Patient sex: F
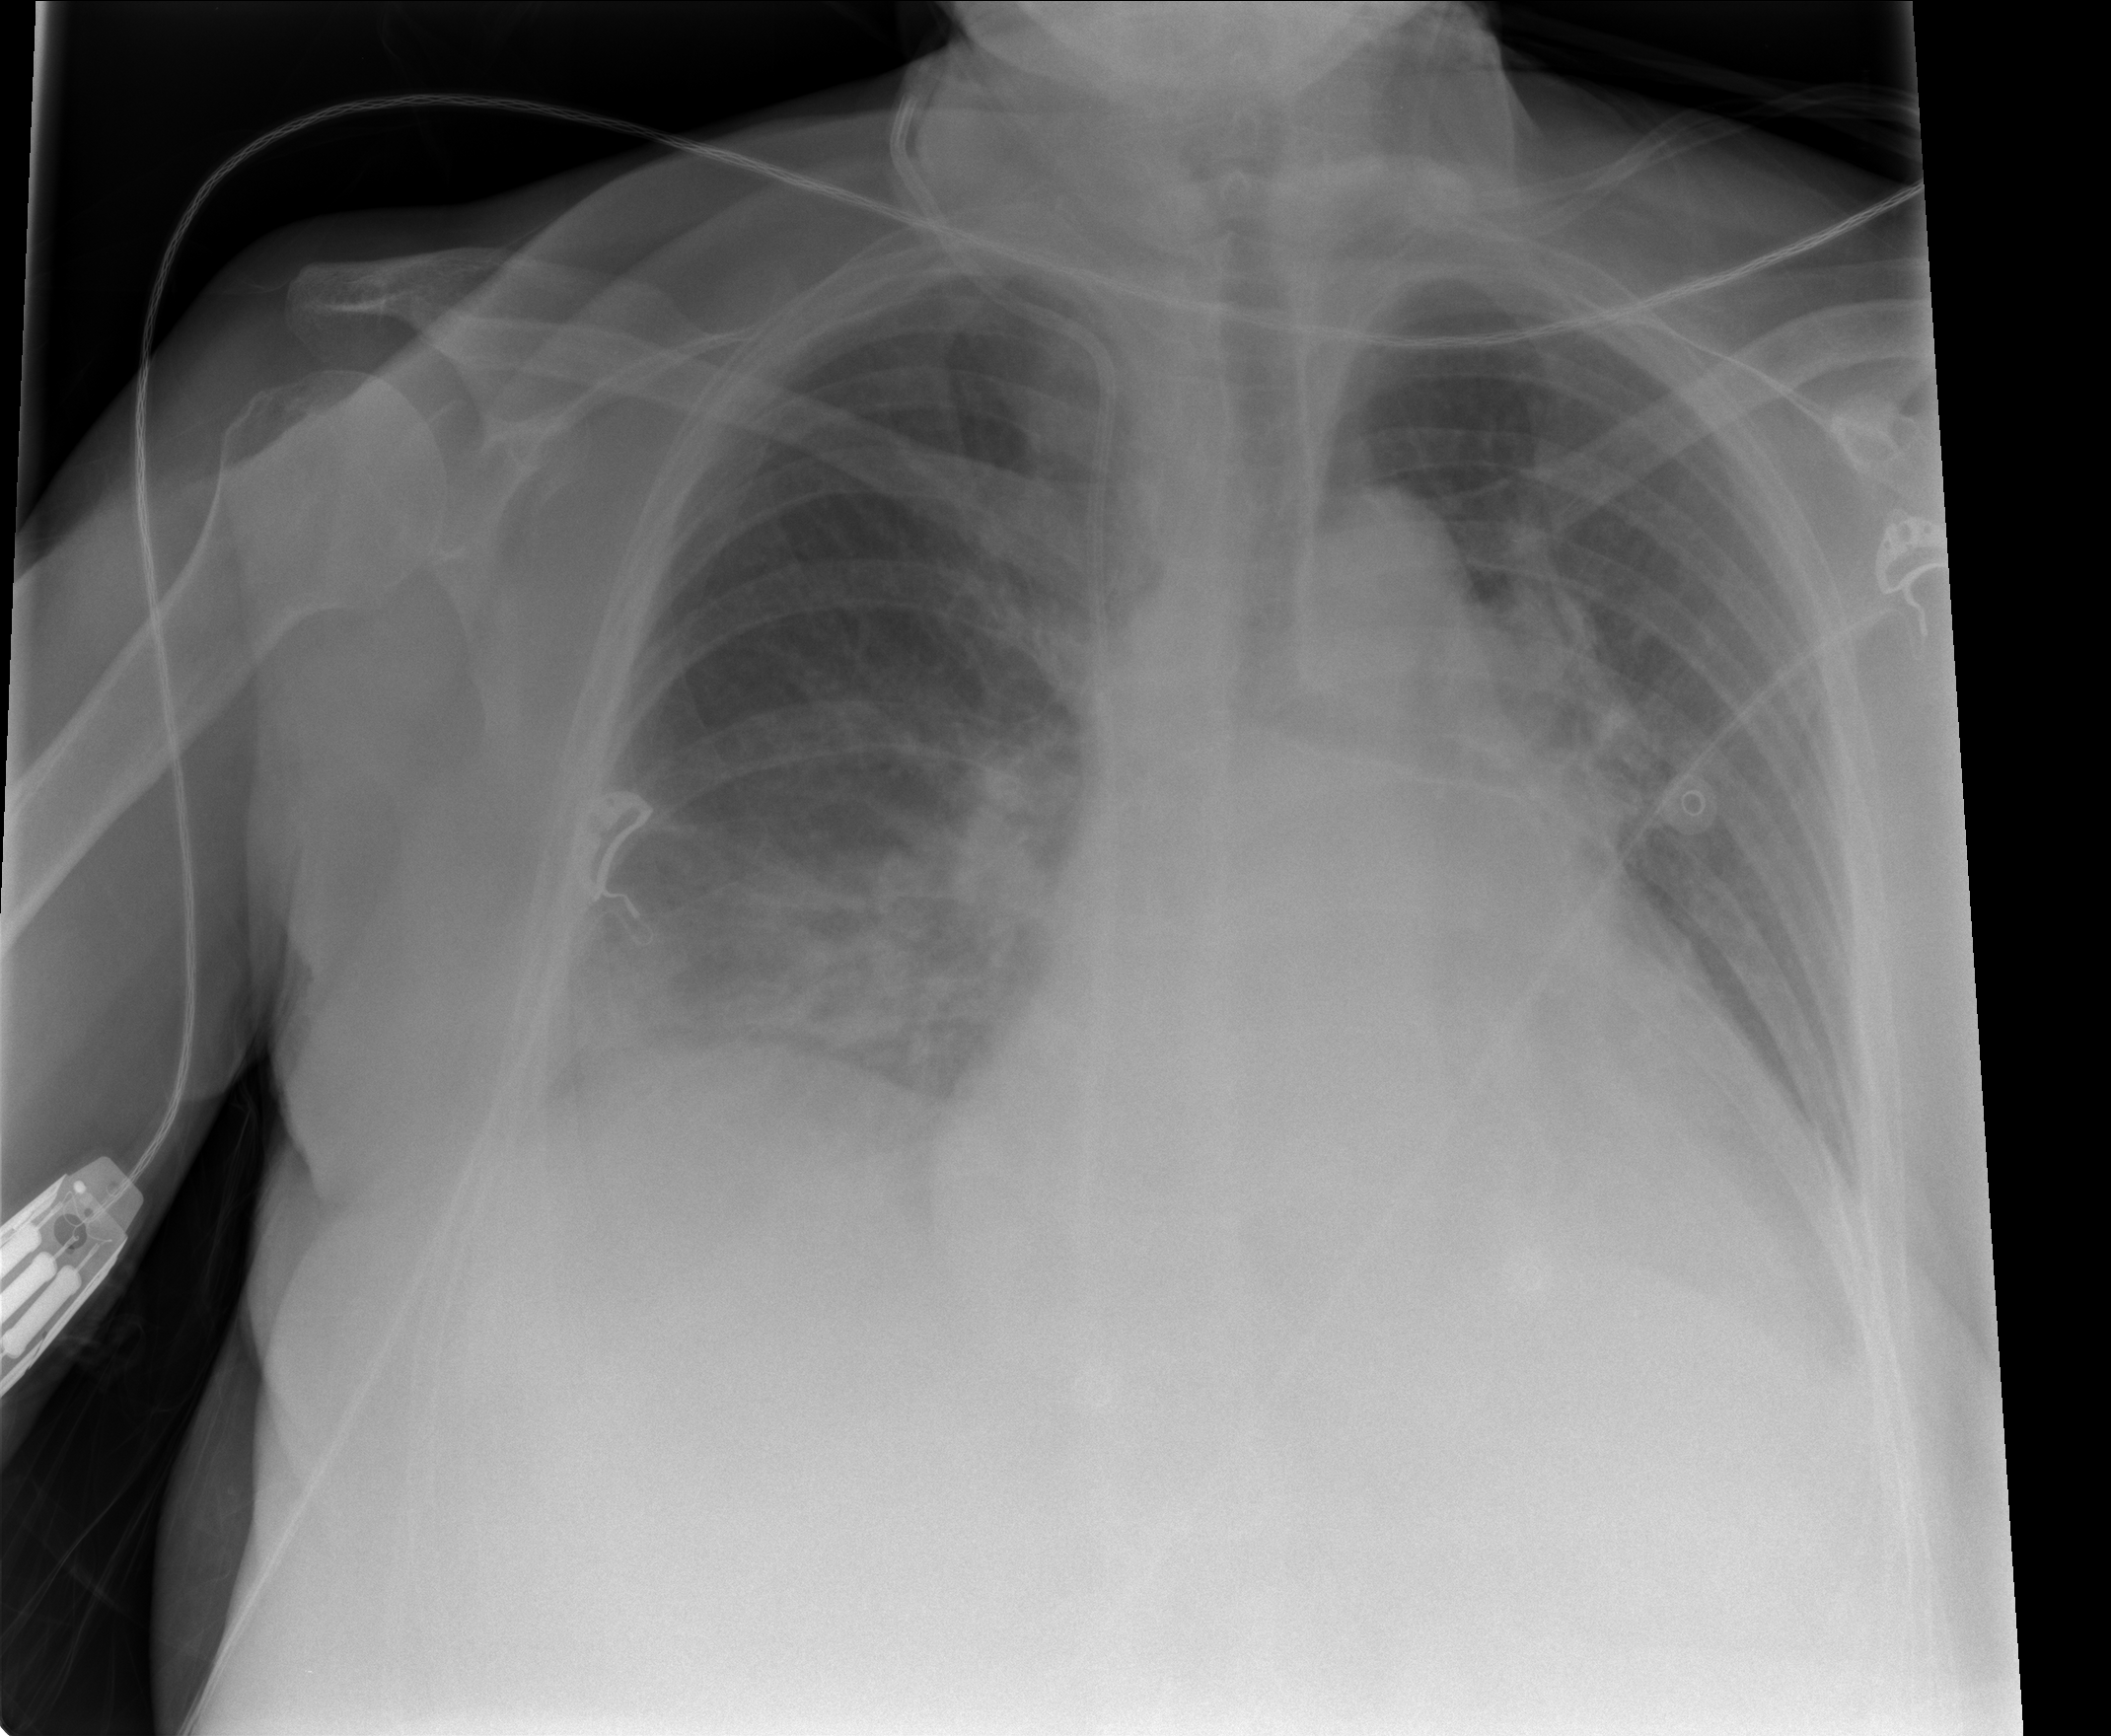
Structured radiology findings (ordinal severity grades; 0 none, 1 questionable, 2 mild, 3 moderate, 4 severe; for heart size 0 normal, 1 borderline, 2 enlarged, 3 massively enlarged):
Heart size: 3
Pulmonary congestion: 2
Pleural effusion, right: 2
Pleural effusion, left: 2
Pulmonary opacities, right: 1
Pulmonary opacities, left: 1
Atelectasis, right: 2
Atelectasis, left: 2